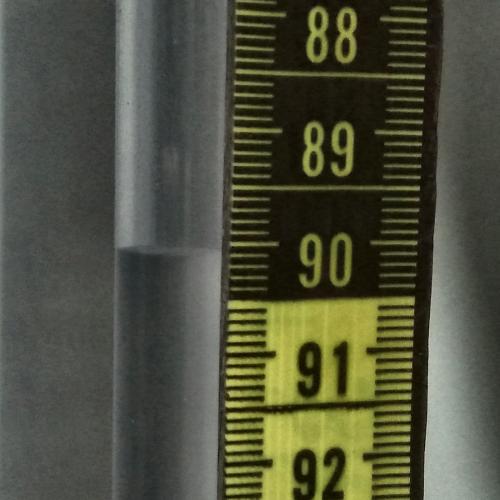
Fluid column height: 90.1 cm